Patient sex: F
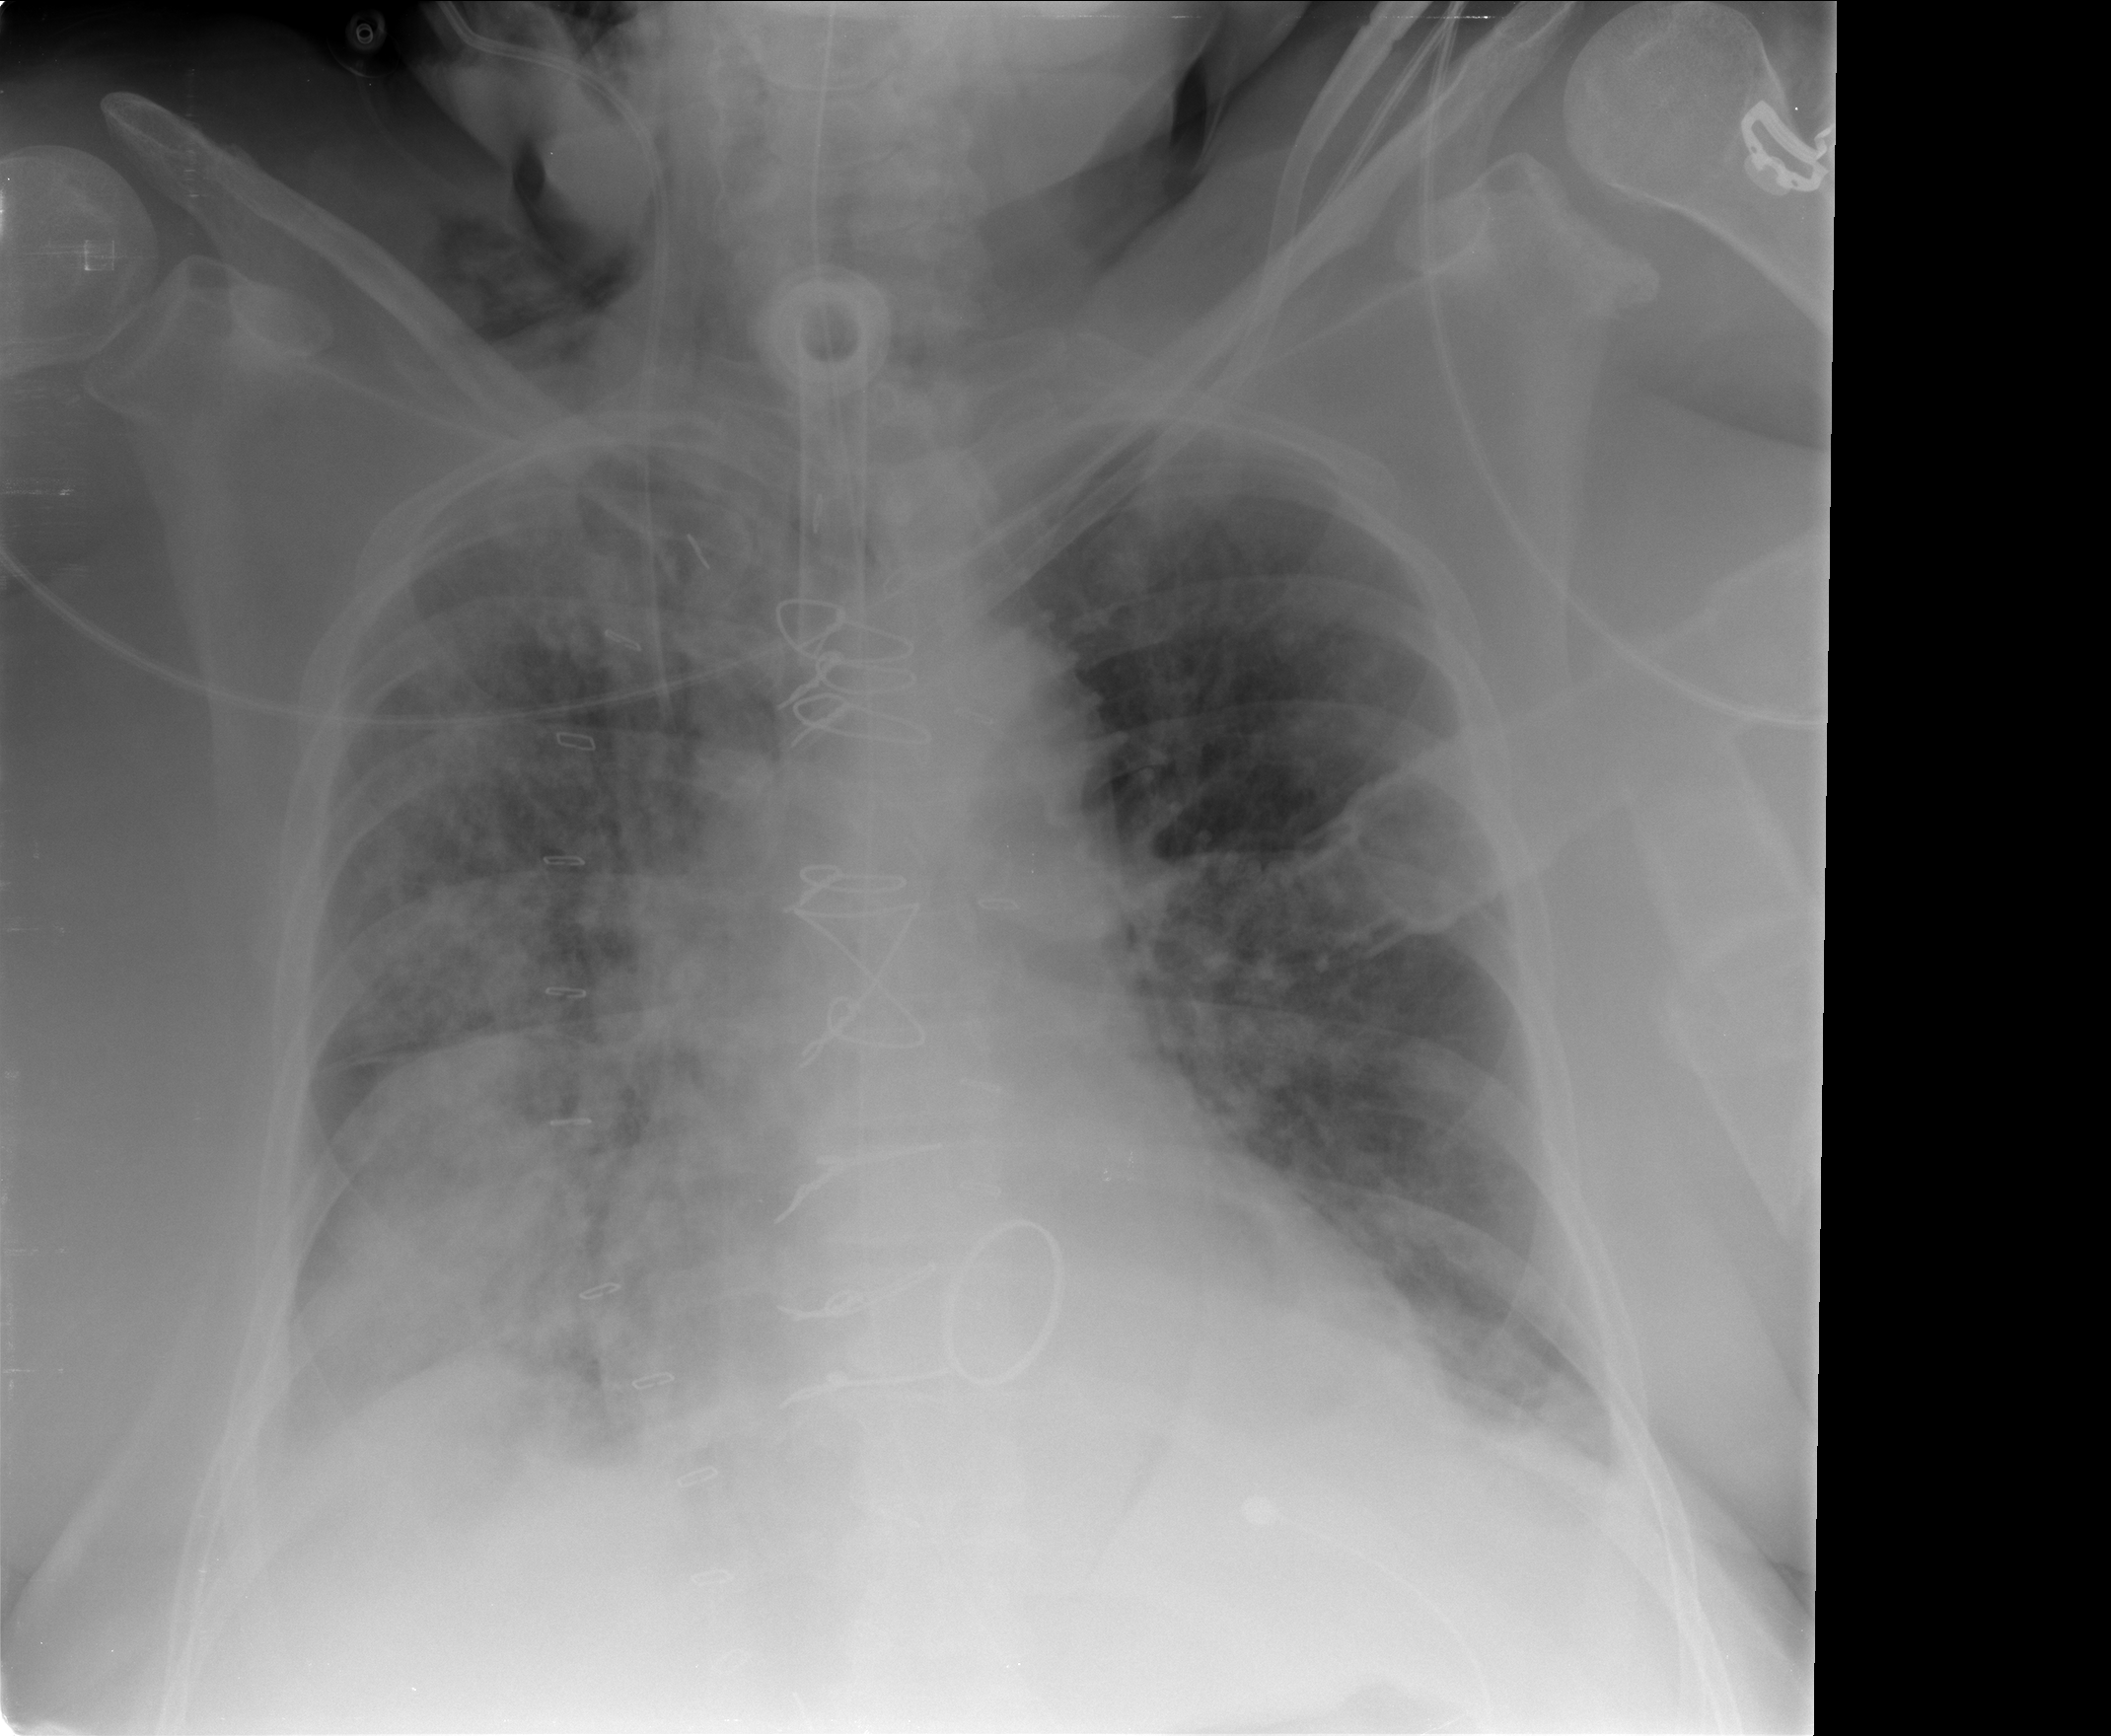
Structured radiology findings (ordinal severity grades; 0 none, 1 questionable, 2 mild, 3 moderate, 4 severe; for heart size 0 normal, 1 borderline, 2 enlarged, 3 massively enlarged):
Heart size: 2
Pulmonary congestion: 2
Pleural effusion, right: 0
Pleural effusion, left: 0
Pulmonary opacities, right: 3
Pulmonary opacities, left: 1
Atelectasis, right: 2
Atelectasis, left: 2